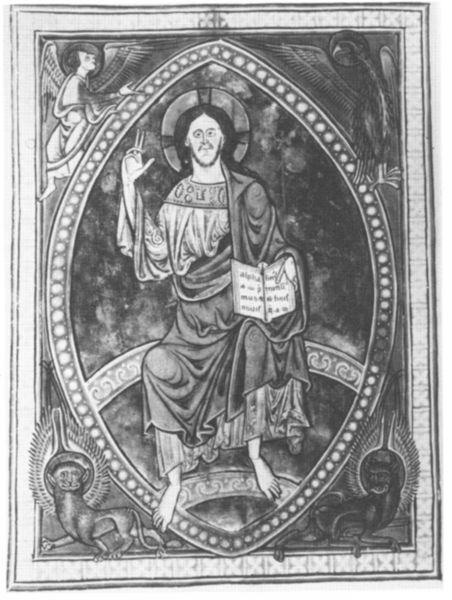
Titel: Psalter (Glazier Psalter)
Institution: New York, Pierpont Morgan Library
Schlagwörter: adler, dunkel, flügel, gott, hand, mann, nackt, weiß, sitzen, geste, hell, schwarz, malerei, bibel, falten, gesicht, rahmen, bild, gewand, gold, sitzend, oval, engel, füße, schrift, papier, thron, robe, foto, fotografie, buch, barfuß, buchseite, pergament, heiligenschein, christus, jesus, mittelalter, fabelwesen, segen, löwe, stier, schwur, markus, kreuznimbus, mandorla, segensgestus, strahlenkranz, buchmalerei, evangelium, evangelisten, heligenschein, illumination, evangelistensymbole, finder, pentokrator